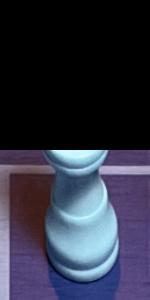
Label: King_White